Question: Allready have a two classes in master detail schema,
the master class has a collection of detail master, and need (want) to perform all crude options inline.
Classes:
'''
public partial class Items
{
public Items()
{
this.Detail = new HashSet<Detail>();
}
public decimal NumIdConcepto { get; set; }
public string StrDescripcionConcepto { get; set; }
public virtual ICollection<Detail> Detail { get; set; }
}
public partial class Detail
{
public int IntTipoAsociado { get; set; }
public decimal NumIdConcepto { get; set; }
public virtual Items Items { get; set; }
public virtual Master Master { get; set; }
}
public partial class Master
{
public Master()
{
this.Detail = new HashSet<Detail>();
}
public int IntTipoAsociado { get; set; }
public string StrDescripcionTipoAsociado { get; set; }
public virtual ICollection<Detail> Detail { get; set; }
}
'''
For editing purposes and limitations of EF generator must perform a conversion
from to for Detail collection of Master
'''
public class listToObservableCollection : BaseConverter, IValueConverter
{
public HashSet<Detail> JustForPath { get; set; }
public ObservableCollection<Detail> JustForPathObservable { get; set; }
public object Convert(object value, Type targetType, object parameter, System.Globalization.CultureInfo culture)
{
HashSet<Detail> observableList = (HashSet<Detail>)value;
JustForPathObservable = new ObservableCollection<Detail>(observableList);
return JustForPathObservable;
}
public object ConvertBack(object value, Type targetType, object parameter, System.Globalization.CultureInfo culture)
{
JustForPath = (HashSet<Detail>)value;
return JustForPath;
}
}
public abstract class BaseConverter : MarkupExtension
{
public override object ProvideValue(IServiceProvider serviceProvider)
{
return this;
}
}
'''
With this structure I want to generate a DataGrid wich allow me to add, delete, and edit Detail In line, Don't want to call another forms
Like this:

My XAML code look like this:
'''
<Window
xmlns="http://schemas.microsoft.com/winfx/2006/xaml/presentation"
xmlns:x="http://schemas.microsoft.com/winfx/2006/xaml"
xmlns:ViewModels="clr-namespace:Contratos.ViewModels" x:Class="Contratos.Views.TipoAsociado"
xmlns:i="clr-namespace:System.Windows.Interactivity;assembly=System.Windows.Interactivity"
xmlns:cmd="clr-namespace:GalaSoft.MvvmLight.Command;assembly=GalaSoft.MvvmLight.Extras.WPF45"
xmlns:l="clr-namespace:Recursos;assembly=Recursos"
Title="{Binding Title}" Height="Auto" Width="Auto">
<Window.DataContext>
<ViewModels:TipoAsociadoVM/>
</Window.DataContext>
<Window.Resources>
<l:listToObservableCollection x:Key="listoToObservable"/>
</Window.Resources>
<Grid>
<Grid.RowDefinitions>
<RowDefinition Height="Auto"/>
<RowDefinition Height="*"/>
</Grid.RowDefinitions>
<DataGrid Grid.Row="1"
ItemsSource="{Binding Master}"
AutoGenerateColumns="False"
SelectionMode="Single"
GridLinesVisibility="Vertical"
CanUserAddRows="True"
CanUserDeleteRows="True"
x:Name="GridTipoAsociado"
Margin="5" SelectionChanged="GridTipoAsociado_SelectionChanged">
<i:Interaction.Triggers>
<i:EventTrigger EventName="SelectionChanged">
<cmd:EventToCommand Command="{Binding _ICommandSelectionChange}"
PassEventArgsToCommand="True"/>
</i:EventTrigger>
</i:Interaction.Triggers>
<DataGrid.Columns>
<DataGridTemplateColumn Header="Description" x:Name="Description">
<DataGridTemplateColumn.CellTemplate>
<DataTemplate>
<Label Content="{Binding StrDescripcionTipoAsociado}"/>
</DataTemplate>
</DataGridTemplateColumn.CellTemplate>
<DataGridTemplateColumn.CellEditingTemplate>
<DataTemplate>
<TextBox Text="{Binding StrDescripcionTipoAsociado }"/>
</DataTemplate>
</DataGridTemplateColumn.CellEditingTemplate>
</DataGridTemplateColumn>
</DataGrid.Columns>
<DataGrid.RowDetailsTemplate>
<DataTemplate>
<DataGrid Grid.Row="1"
ItemsSource="{Binding Path=Detail,Converter={StaticResource listoToObservable},Mode=TwoWay}"
DisplayMemberPath="StrDescripcionConcepto"
AutoGenerateColumns="False"
IsSynchronizedWithCurrentItem="True"
SelectionMode="Single"
SelectionUnit="Cell"
GridLinesVisibility="Vertical"
CanUserAddRows="True"
CanUserDeleteRows="True"
x:Name="GridItems"
Margin="20,5,5,5">
<DataGrid.Columns>
<DataGridTemplateColumn Header="Items">
<DataGridTemplateColumn.CellTemplate>
<DataTemplate>
<Label Content="{Binding Items.StrDescripcionConcepto}"/>
</DataTemplate>
</DataGridTemplateColumn.CellTemplate>
<DataGridTemplateColumn.CellEditingTemplate>
<DataTemplate>
<!--
Here is my problem How can i to bind to the propper values to perform Editing
Without having this exception "TWO WAY BINDING REQUIRES PATH OR XPATH" when try to update DETAIL items:
-->
<TextBox Text="{Binding Items.StrDescripcionConcepto}"/>
</DataTemplate>
</DataGridTemplateColumn.CellEditingTemplate>
</DataGridTemplateColumn>
</DataGrid.Columns>
</DataGrid>
</DataTemplate>
</DataGrid.RowDetailsTemplate>
</DataGrid>
</Grid>
</Window>
'''
Now, I need help on how to build a propper CellEditingTemplate, to allow me edit all the changes that i need ?
Here is my problem How can i to bind to the propper values to perform Editing
Without having this exception "TWO WAY BINDING REQUIRES PATH OR XPATH" when try to update DETAIL items?
NOTE: I don't want to create , here, Just attach it to
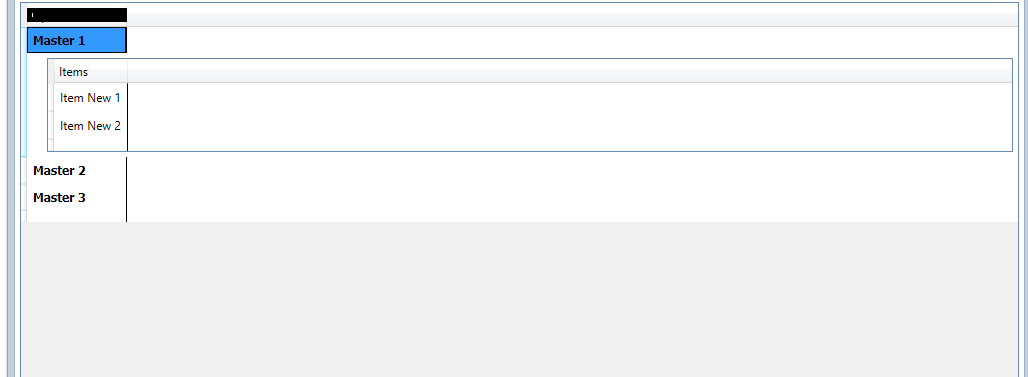
Answer: Finally found my problem and of course the solution.
The binding must be relative to the datacontext of the window instead to it's parent, in this case
I'm redefining the datacontext of the window as a static resource, then I reuse it for my elements that need access to the global properties of my model, Grid and CellEditingTemplate
'''
<Window.Resources>
<ViewModels:ViewModel x:Key="ViewDataContext"/>
</Window.Resources>
<!-- Here I use Static resource as Data context -->
<Grid DataContext="{Binding Source={StaticResource ResourceKey=ViewDataContext}}">
<DataGrid.Columns>
<DataGridTemplateColumn Header="Tipo de asociado" x:Name="TipoUsuarioSeleccionado">
<DataGridTemplateColumn.CellTemplate>
<DataTemplate>
<Label Content="{Binding SomeElement}"/>
</DataTemplate>
</DataGridTemplateColumn.CellTemplate>
<DataGridTemplateColumn.CellEditingTemplate>
<DataTemplate>
<!-- Again I use Static resource as Data context -->
<Grid Height="130" DataContext="{Binding Source={StaticResource ViewDataContext}}">
<Grid.RowDefinitions>
<RowDefinition Height="Auto"></RowDefinition>
<RowDefinition Height="*"></RowDefinition>
</Grid.RowDefinitions>
<TextBox x:Name="Filtro" Text="{Binding SomeInViewModel}"/>
<ListView Grid.Row="1" ItemsSource="{Binding ListaItems}">
<ListView.ItemTemplate>
<DataTemplate>
<TextBlock Text="{Binding SomeinVM}"/>
</DataTemplate>
</ListView.ItemTemplate>
</ListView>
</Grid>
</DataTemplate>
</DataGridTemplateColumn.CellEditingTemplate>
</DataGridTemplateColumn>
</DataGrid.Columns>
</Grid>
'''